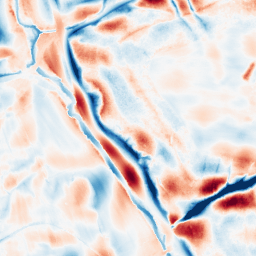
Category: wavelet
Decomposition family: wavelet_biorthogonal
Decomposition parameters: wavelet: bior3.5
level: 5
Upsampling method: edge_directed
Upsampling parameters: scale: 4
Upsampling scale: 4